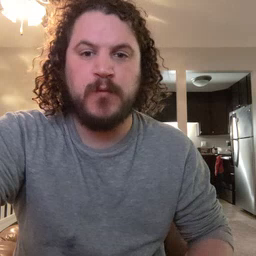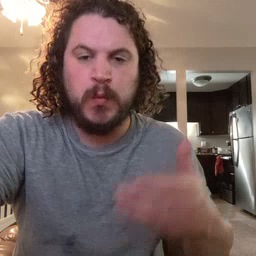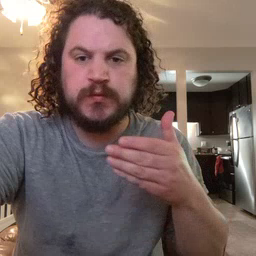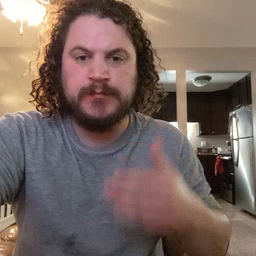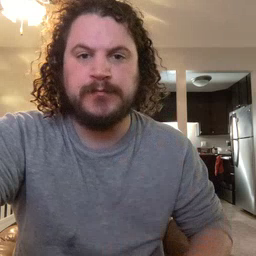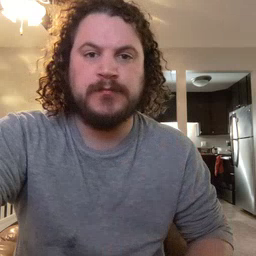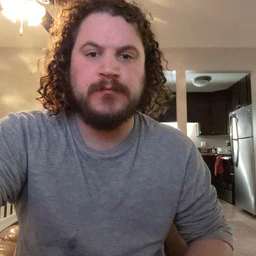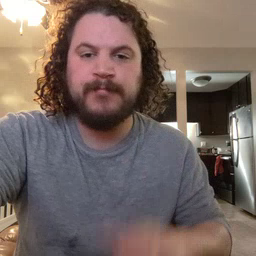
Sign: close